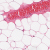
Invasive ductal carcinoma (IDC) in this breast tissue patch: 0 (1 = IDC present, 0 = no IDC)